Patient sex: F
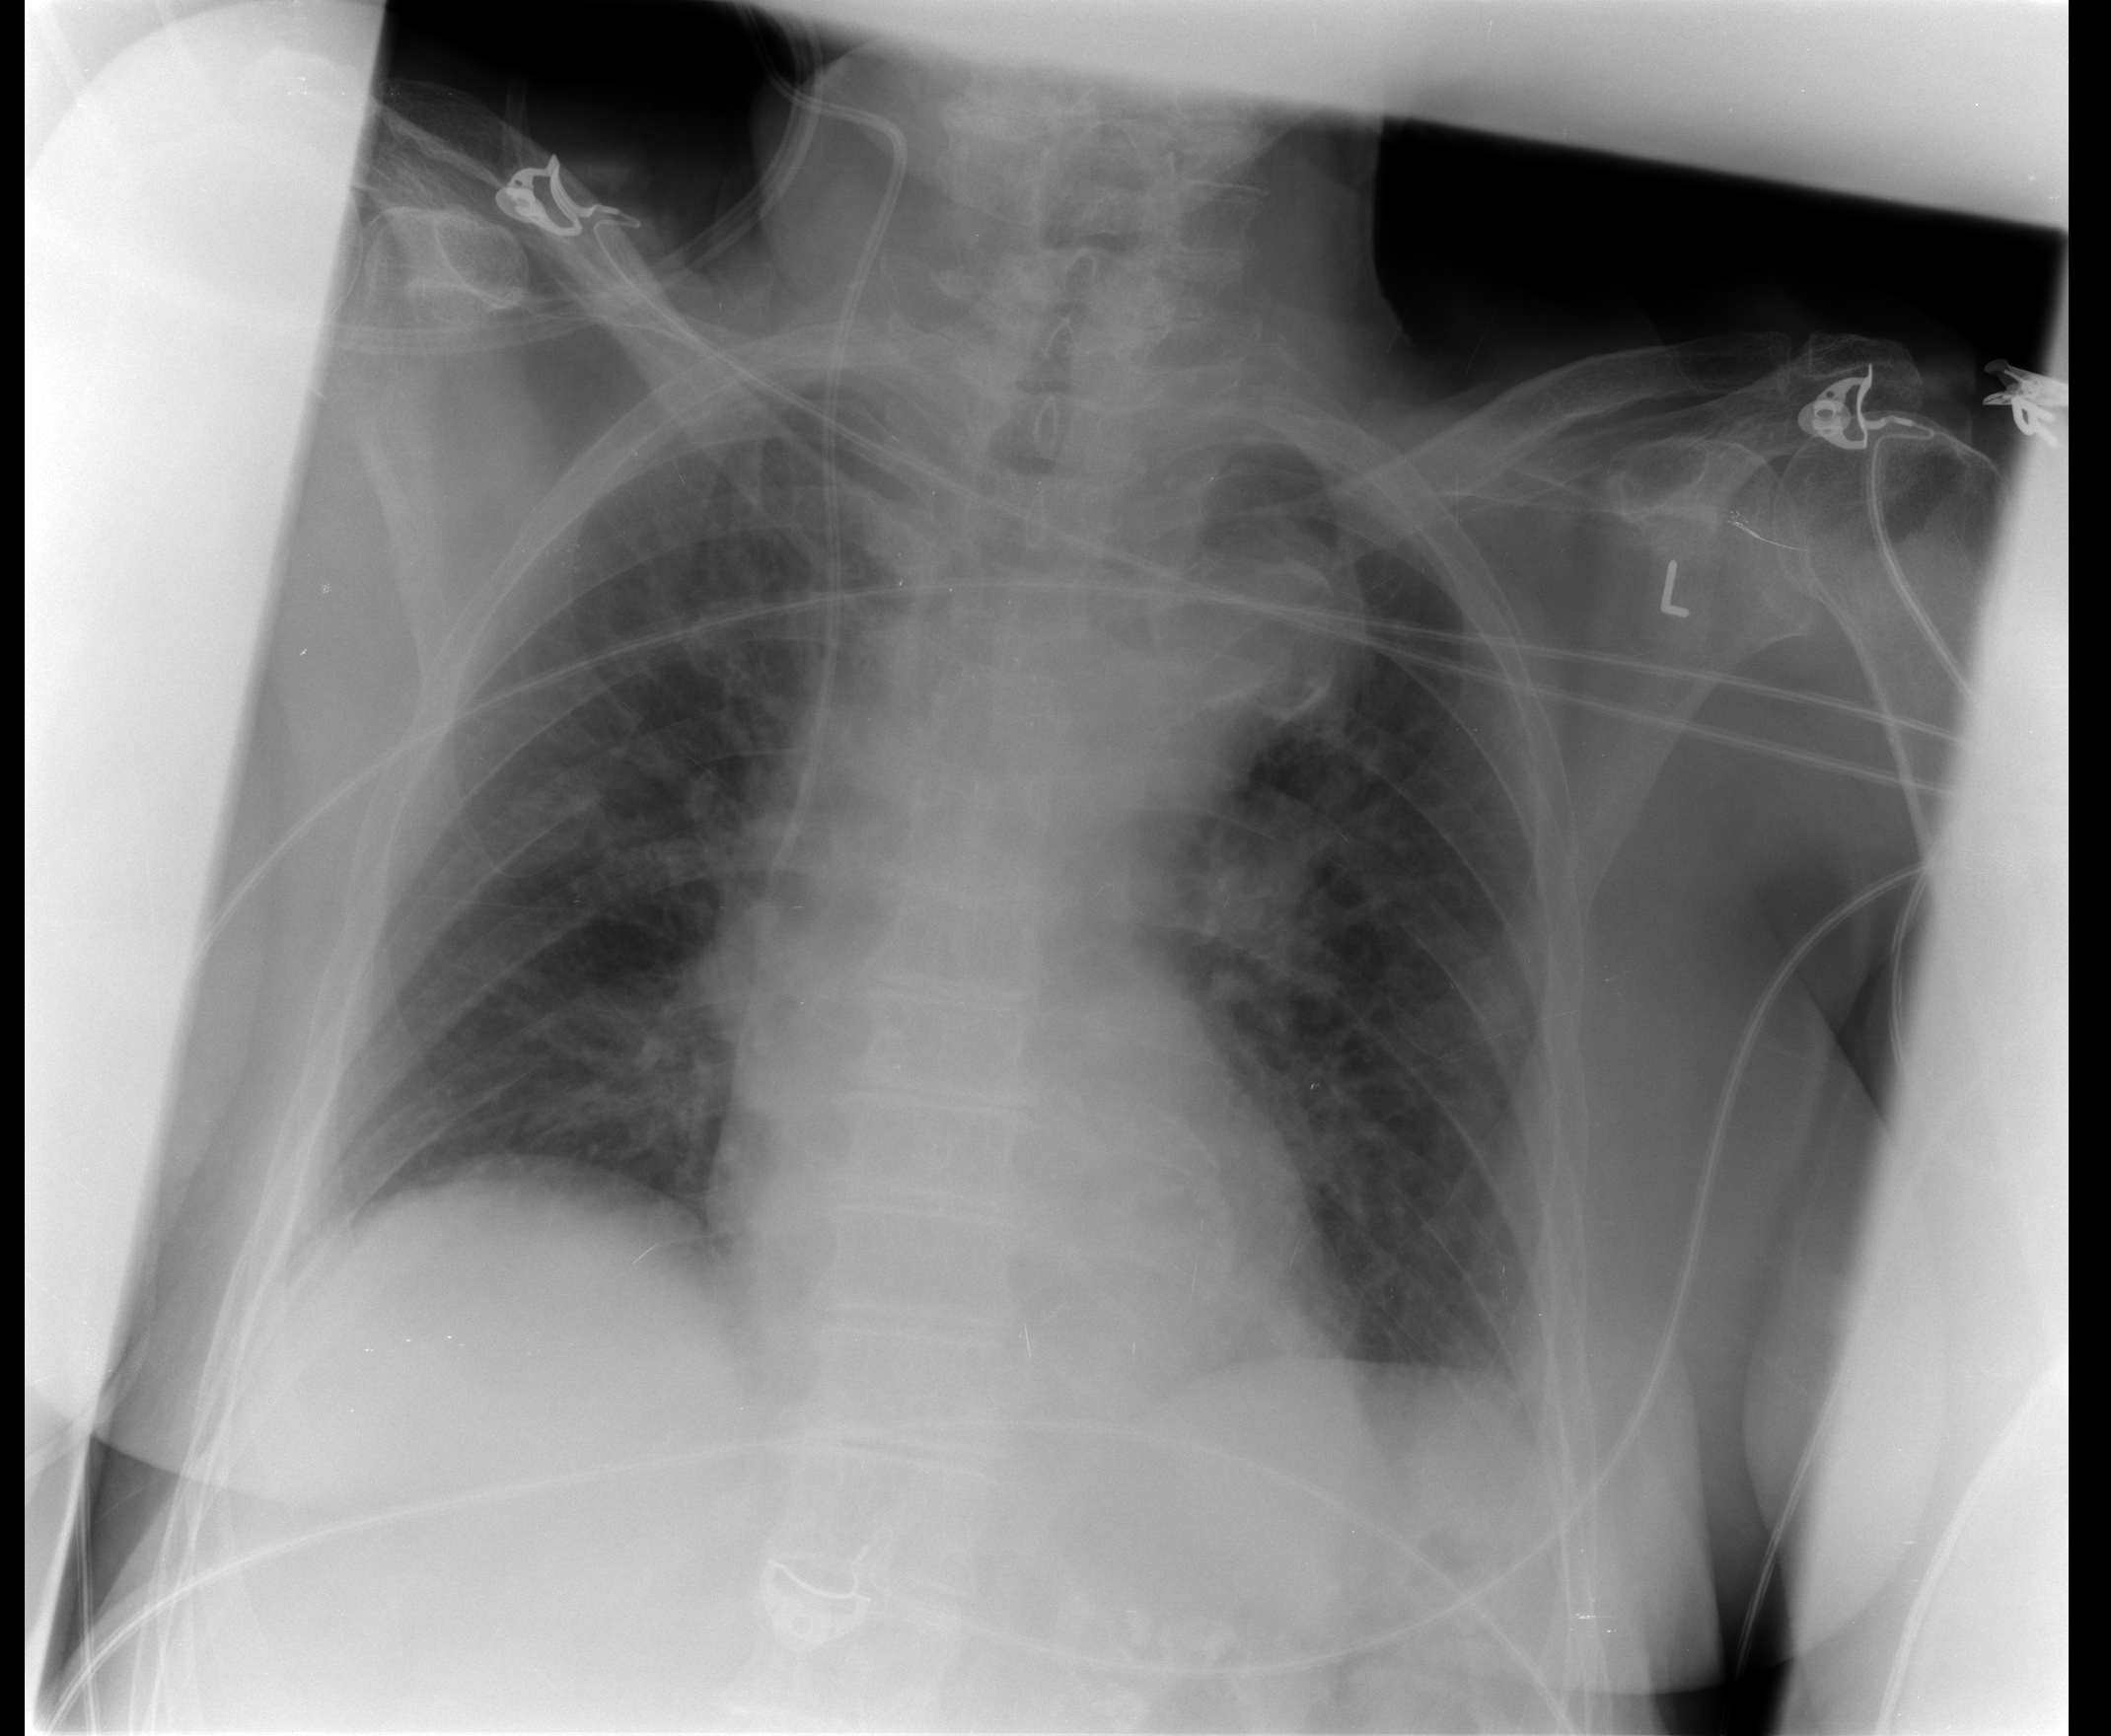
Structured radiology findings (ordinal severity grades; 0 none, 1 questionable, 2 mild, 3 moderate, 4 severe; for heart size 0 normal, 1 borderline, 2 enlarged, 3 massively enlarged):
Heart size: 1
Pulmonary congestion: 2
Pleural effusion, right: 0
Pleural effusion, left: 0
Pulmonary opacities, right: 0
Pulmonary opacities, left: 0
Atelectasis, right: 0
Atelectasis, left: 0